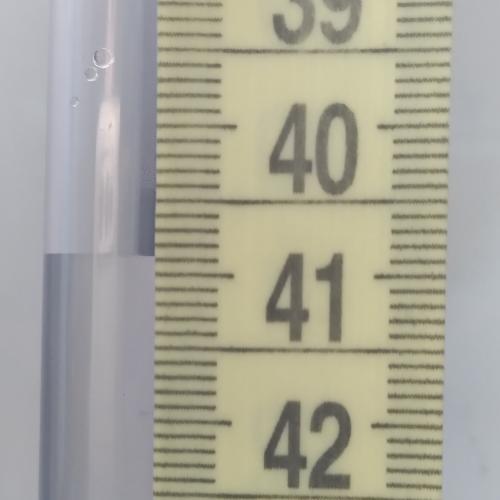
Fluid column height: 40.9 cm